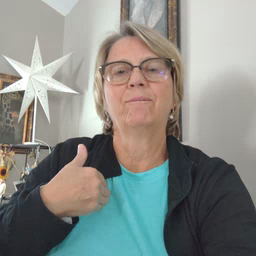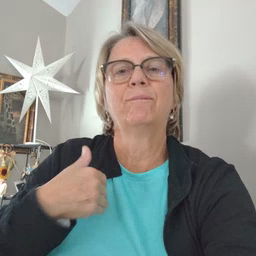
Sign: have